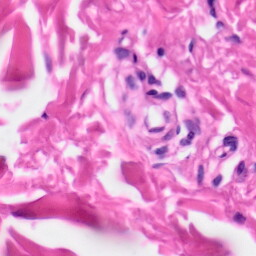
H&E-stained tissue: Skin